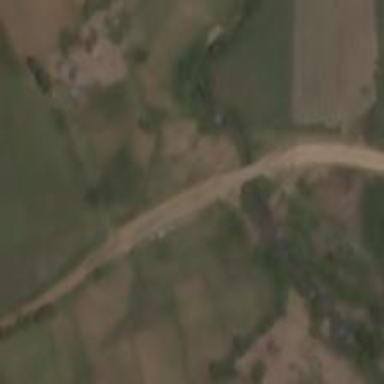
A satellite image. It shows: Unclassified road with bridge.